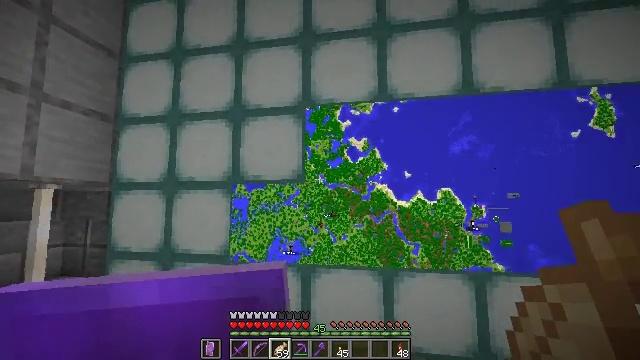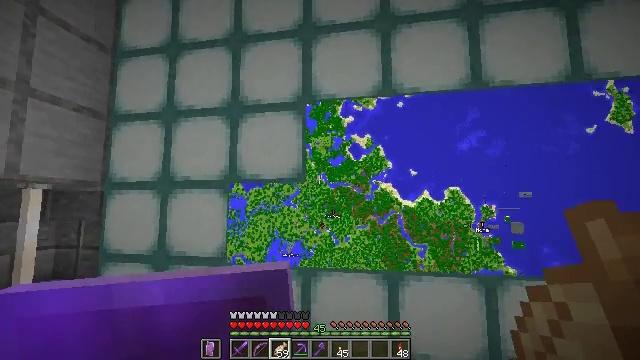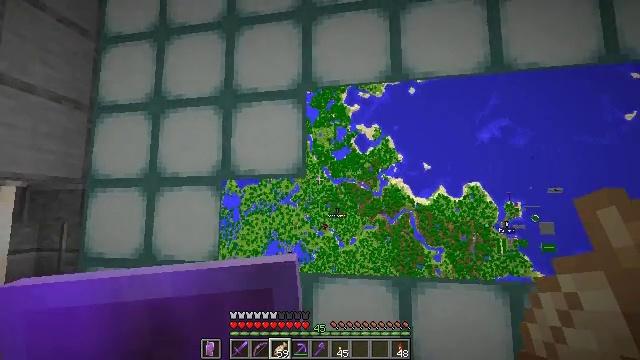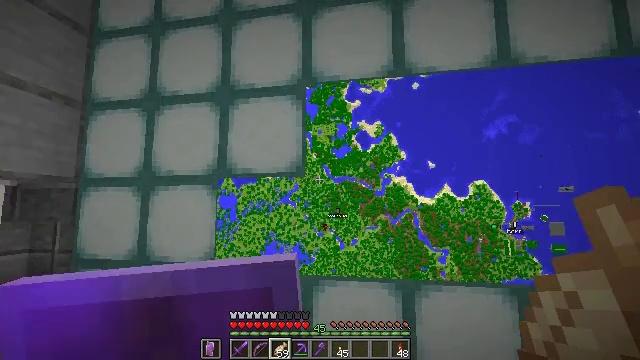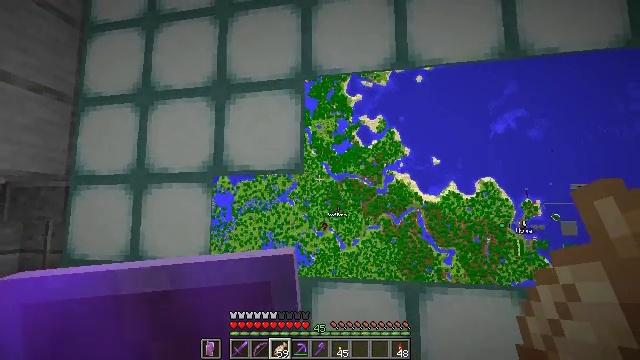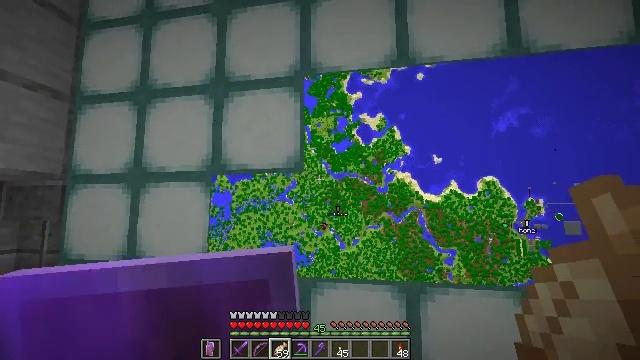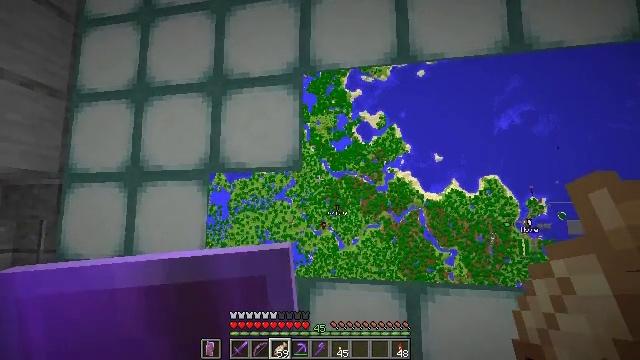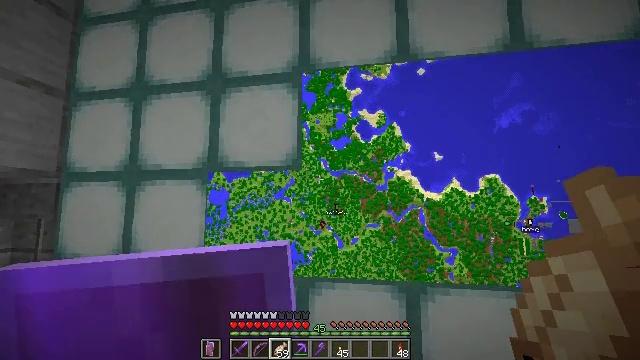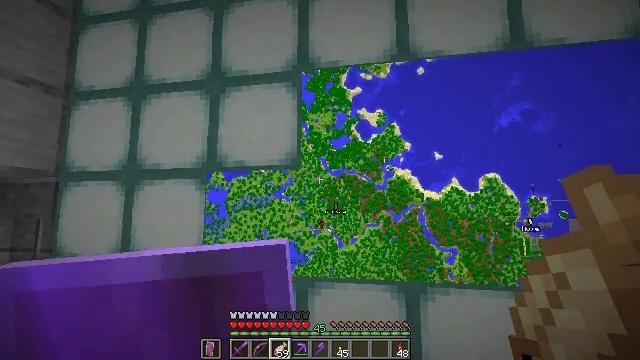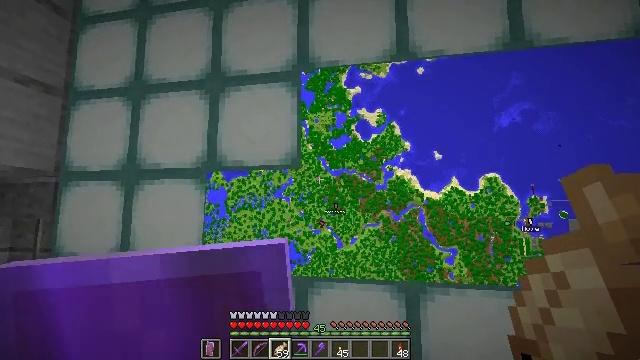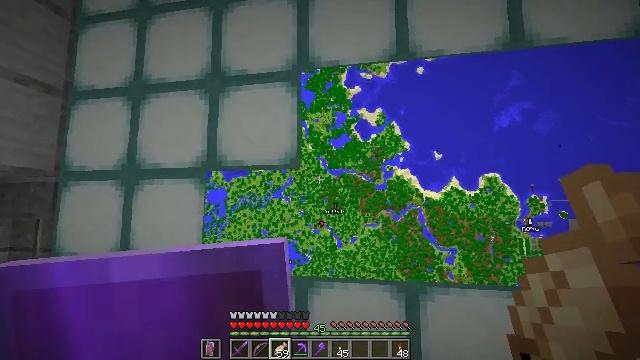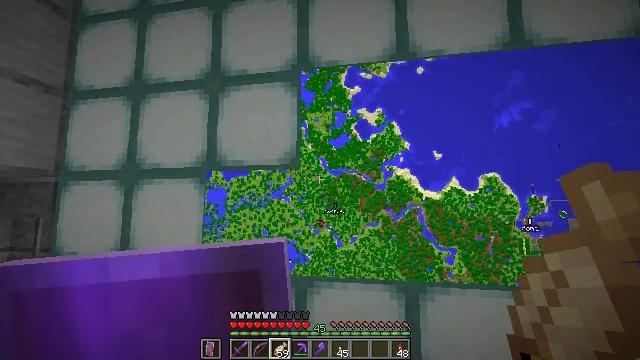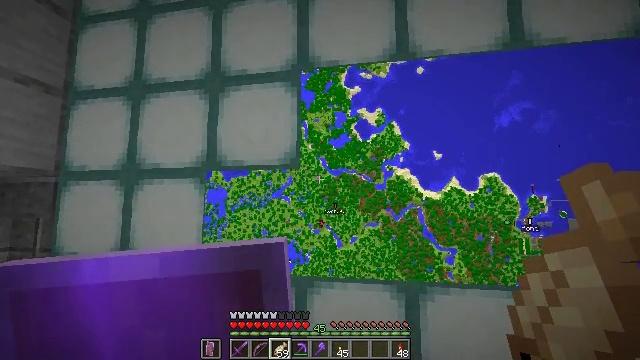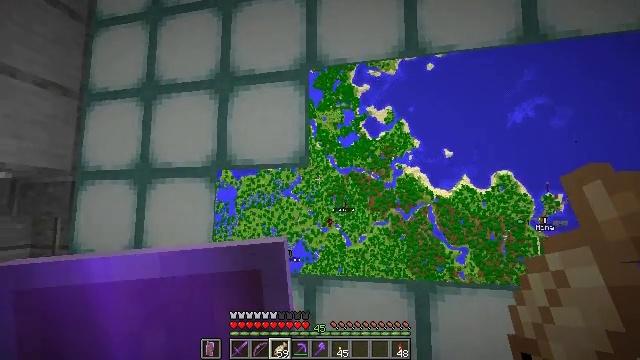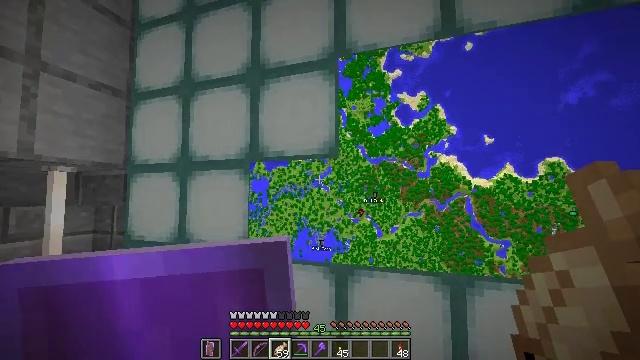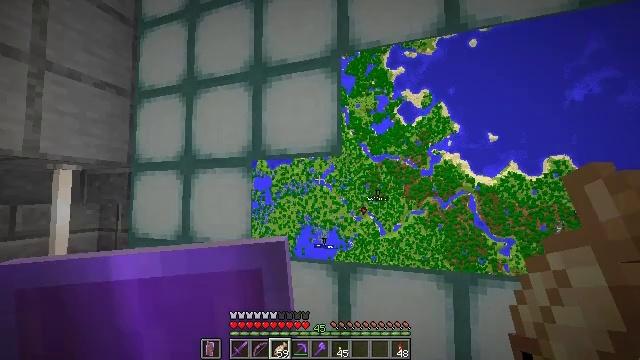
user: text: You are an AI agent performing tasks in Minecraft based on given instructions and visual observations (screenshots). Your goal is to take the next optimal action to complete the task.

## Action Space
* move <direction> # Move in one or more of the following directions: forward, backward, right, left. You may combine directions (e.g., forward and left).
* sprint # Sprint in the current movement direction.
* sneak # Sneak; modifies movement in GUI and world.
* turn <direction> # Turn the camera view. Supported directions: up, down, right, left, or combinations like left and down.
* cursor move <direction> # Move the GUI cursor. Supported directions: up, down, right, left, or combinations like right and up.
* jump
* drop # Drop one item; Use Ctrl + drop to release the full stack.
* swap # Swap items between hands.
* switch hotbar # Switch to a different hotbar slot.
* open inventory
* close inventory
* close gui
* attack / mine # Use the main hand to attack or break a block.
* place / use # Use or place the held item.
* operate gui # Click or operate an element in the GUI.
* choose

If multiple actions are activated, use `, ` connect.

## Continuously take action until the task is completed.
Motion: motion action
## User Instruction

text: Mine the cartography table.
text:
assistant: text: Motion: move forward
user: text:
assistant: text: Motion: move forward
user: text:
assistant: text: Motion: no_op
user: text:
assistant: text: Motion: no_op
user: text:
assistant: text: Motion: no_op
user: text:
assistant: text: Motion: no_op
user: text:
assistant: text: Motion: no_op
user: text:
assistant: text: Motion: no_op
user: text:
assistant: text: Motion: no_op
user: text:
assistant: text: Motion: no_op
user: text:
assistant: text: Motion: no_op
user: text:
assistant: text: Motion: no_op
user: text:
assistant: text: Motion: turn left
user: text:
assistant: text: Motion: turn left and down
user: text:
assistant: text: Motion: no_op
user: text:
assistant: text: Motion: no_op
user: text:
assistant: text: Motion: no_op
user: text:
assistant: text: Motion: no_op
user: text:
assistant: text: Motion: no_op
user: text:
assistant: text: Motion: no_op
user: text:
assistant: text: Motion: no_op
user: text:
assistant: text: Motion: no_op
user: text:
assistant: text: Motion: no_op
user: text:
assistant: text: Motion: no_op
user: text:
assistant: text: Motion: no_op
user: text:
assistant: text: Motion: no_op
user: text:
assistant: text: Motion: no_op
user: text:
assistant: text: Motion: no_op
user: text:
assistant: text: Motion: no_op
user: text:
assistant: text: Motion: no_op